Brain MRI, t1w sequence, axial 2D slice.
Patient: age 26, sex F, weight 78 kg, height 1.78 m
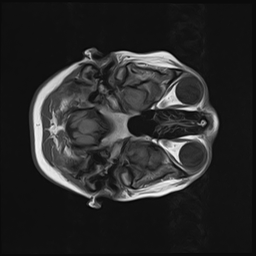